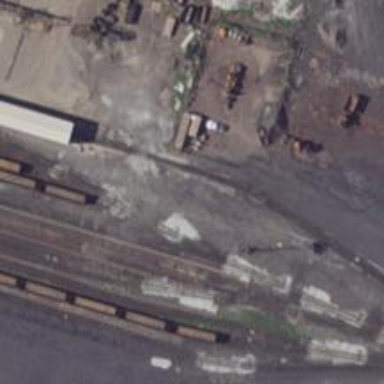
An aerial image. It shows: Rail spur service.